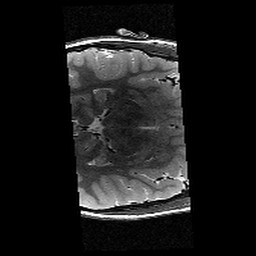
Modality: T2w
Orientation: axial
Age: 14
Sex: female
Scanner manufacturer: siemens
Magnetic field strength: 3 T
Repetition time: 9.23 s
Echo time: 0.067 s